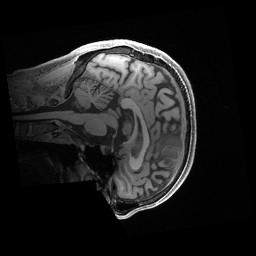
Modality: T1w
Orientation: sagittal
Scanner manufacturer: siemens
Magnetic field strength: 3 T
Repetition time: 2.4 s
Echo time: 0.00222 s